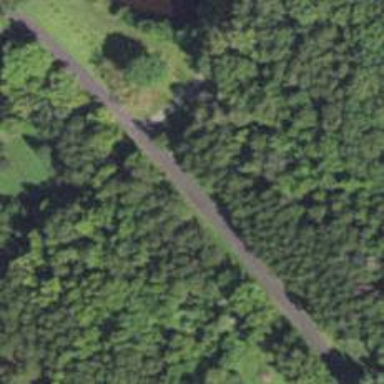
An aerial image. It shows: Tertiary road.